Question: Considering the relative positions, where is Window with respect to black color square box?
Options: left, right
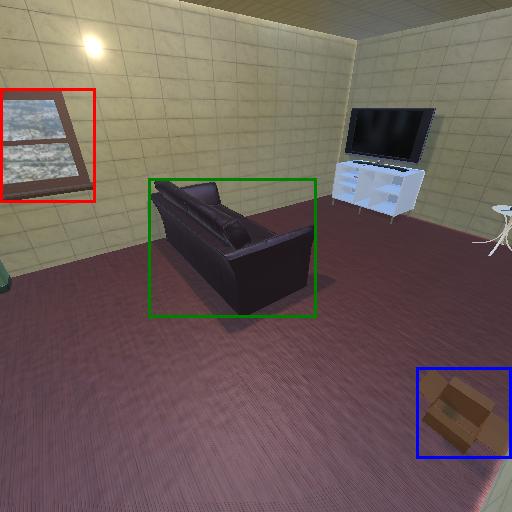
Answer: left